Interaction volume radius: 10 \u00c5
Interaction volume height: 25 \u00c5
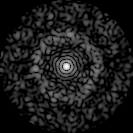
Disorder parameter: 0.8737